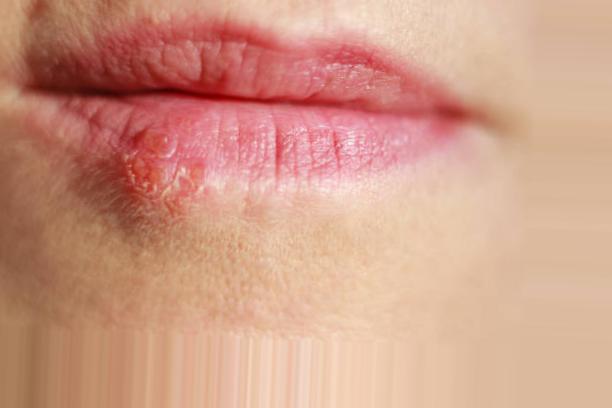
Condition: Mouth Ulcer